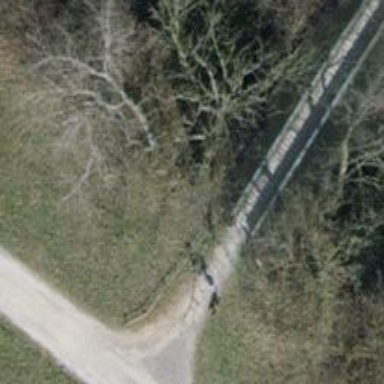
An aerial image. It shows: Compacted path road.